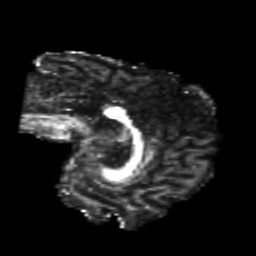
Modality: FA
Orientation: sagittal
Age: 22
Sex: male
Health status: healthy
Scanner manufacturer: philips
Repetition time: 7.386 s
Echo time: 0.08599 s